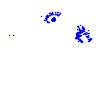
Particle: electron